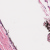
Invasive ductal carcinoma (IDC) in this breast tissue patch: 0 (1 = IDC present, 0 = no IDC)